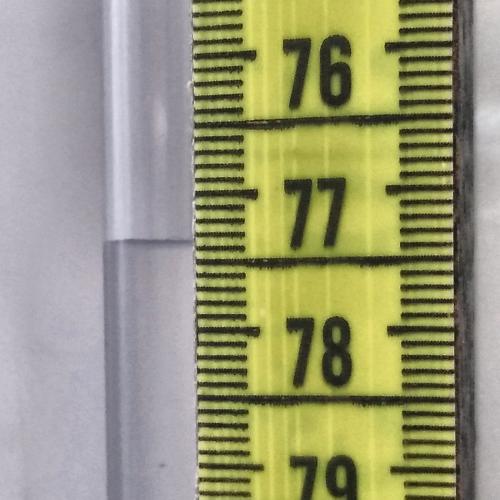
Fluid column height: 77.4 cm